Fundus camera: zeiss
Shooting center: midpoint
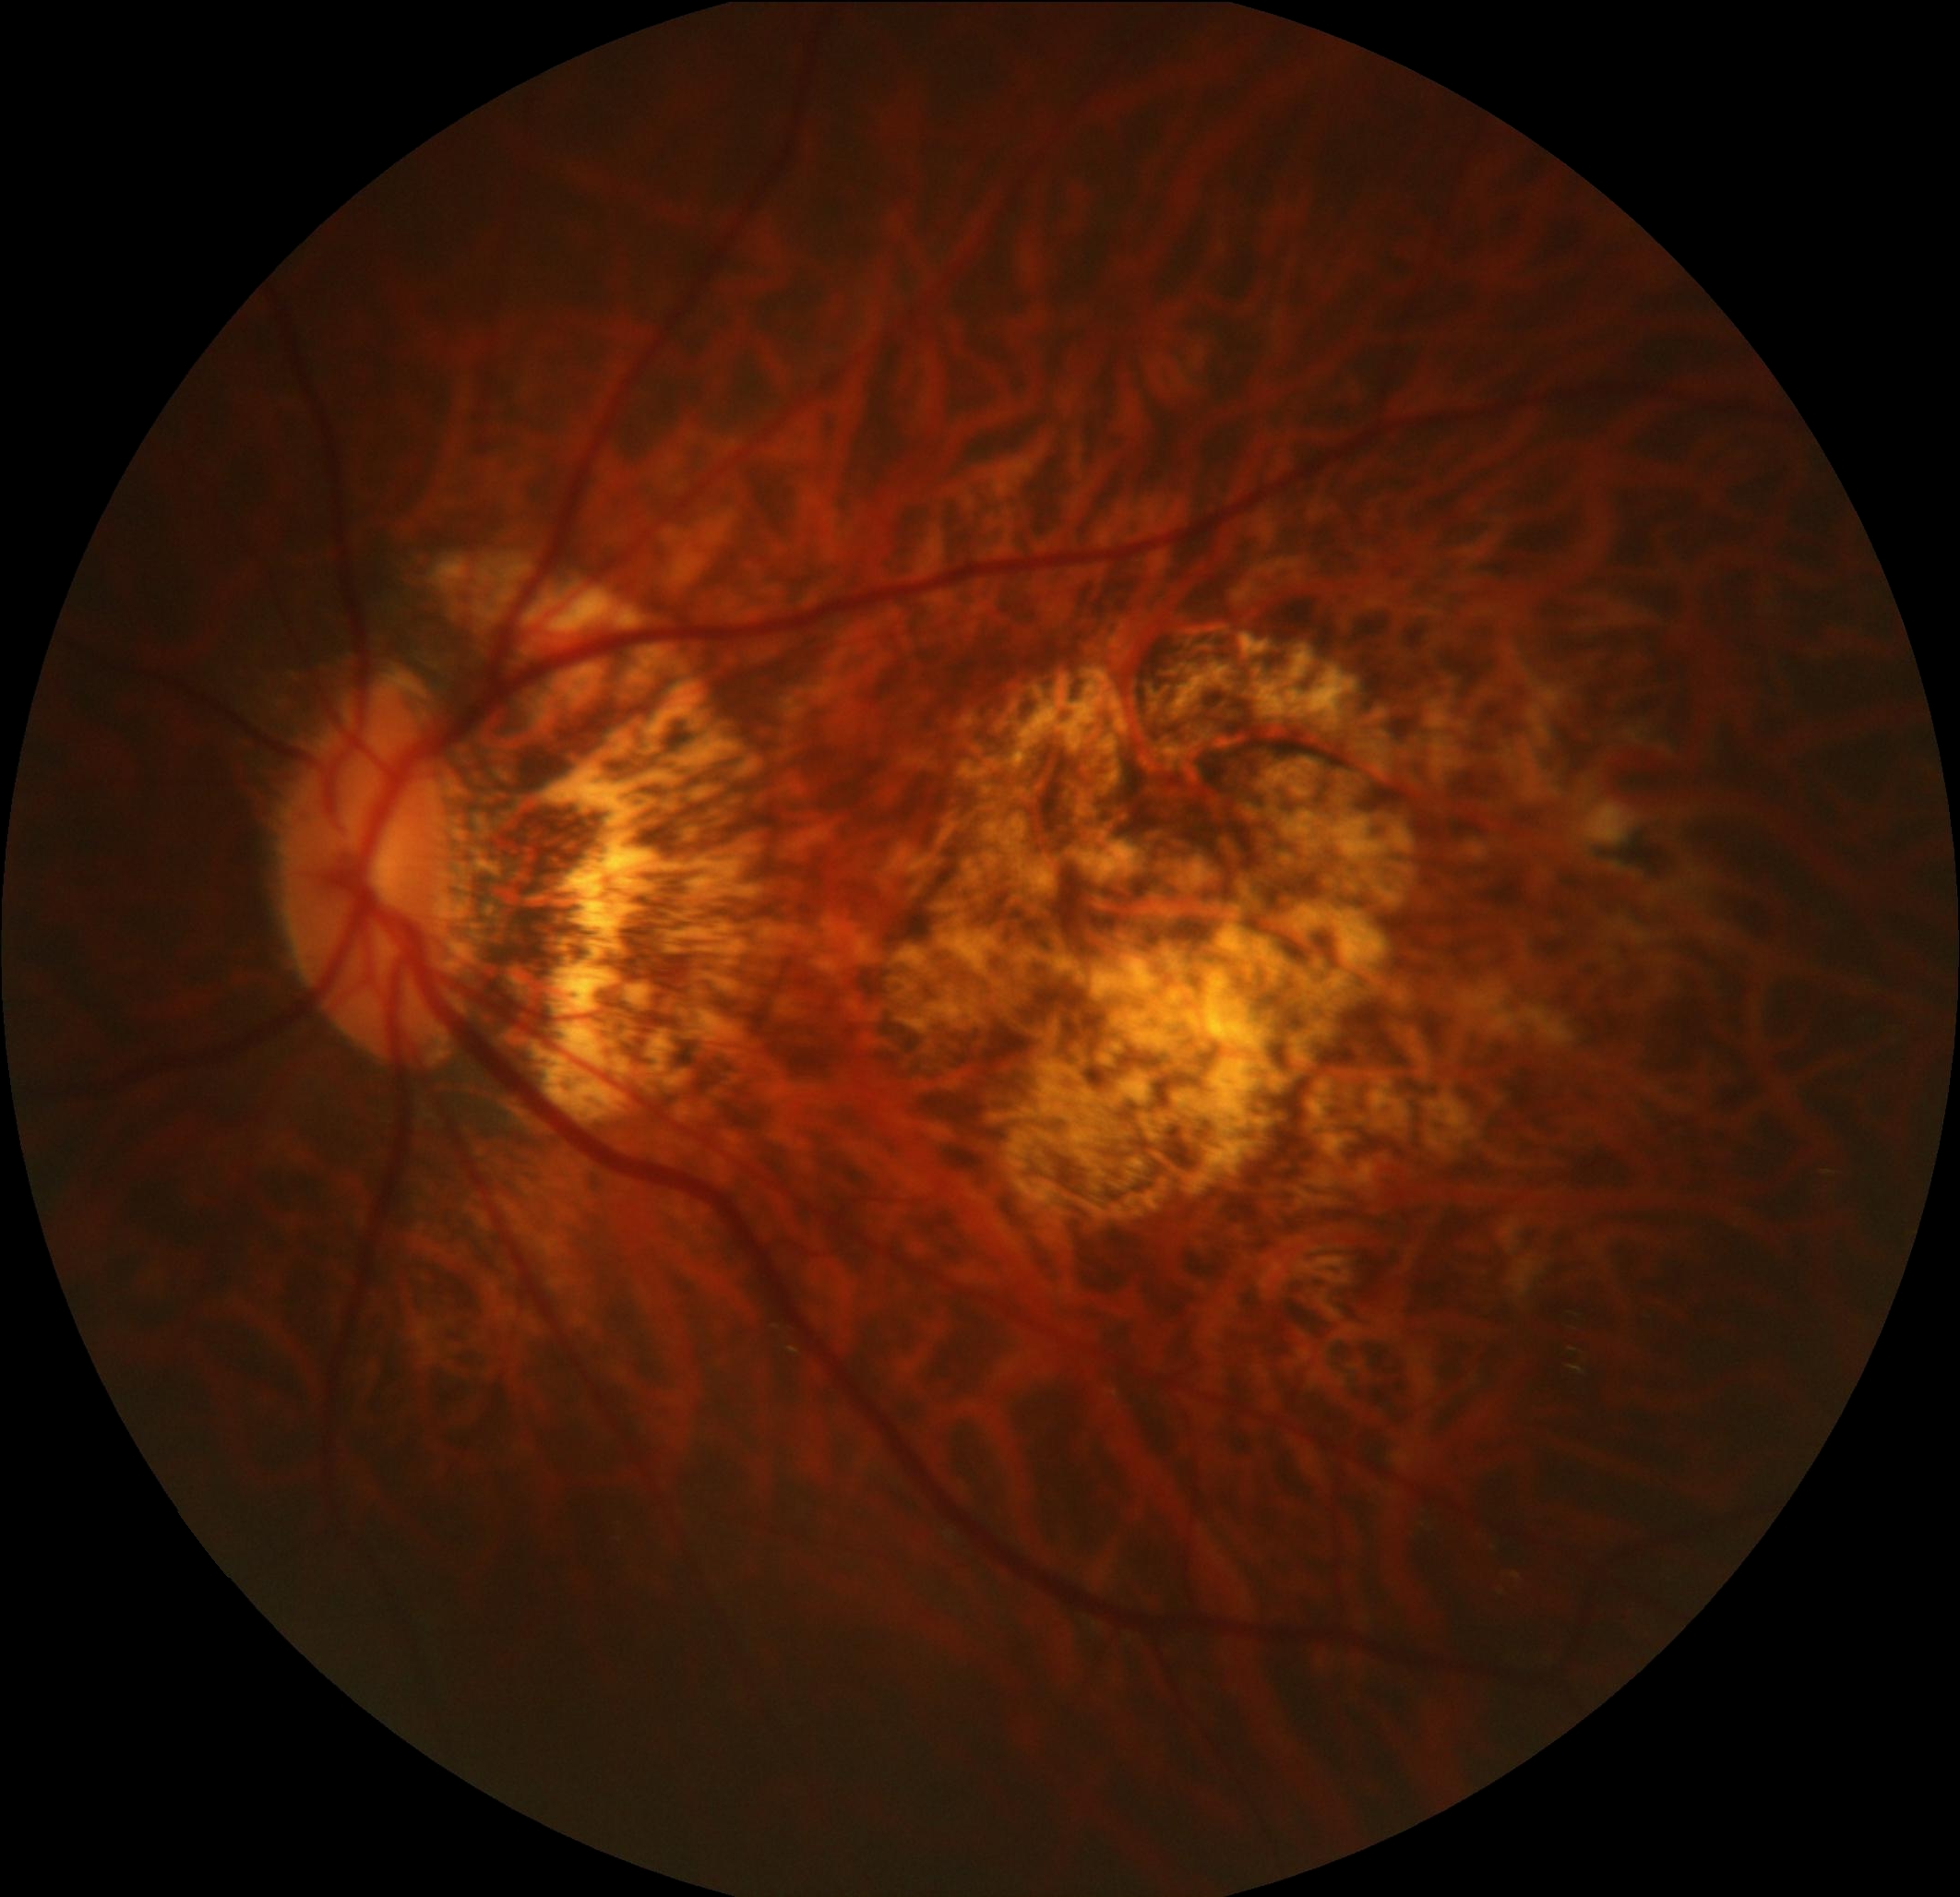
Pathologic myopia: yes
Patchy retinal atrophy: present
Retinal detachment: absent